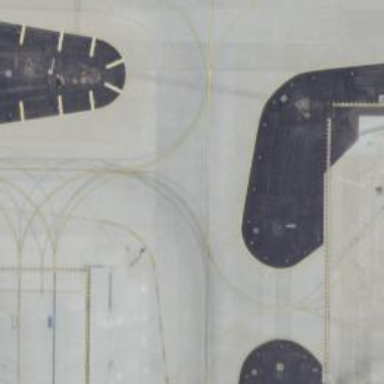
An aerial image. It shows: Image of taxiway at airport.